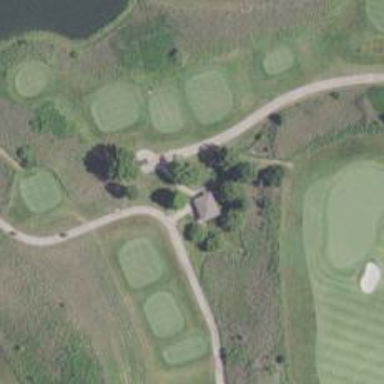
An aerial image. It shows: Path for golf carts.